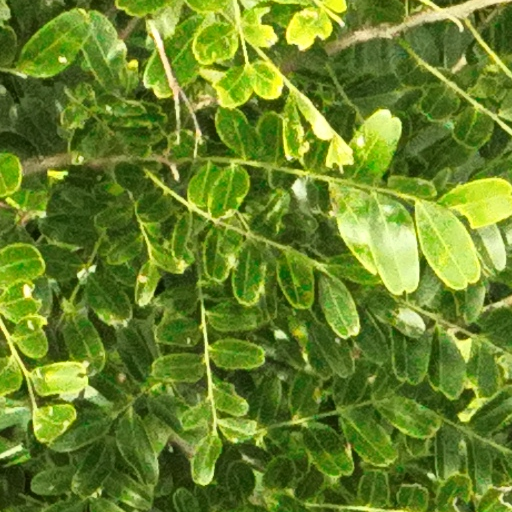
Species: Platypodium elegans
GBIF accepted scientific name: Platypodium elegans
Crown area (m\u00b2): 125.161